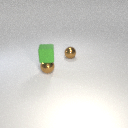
small brown metal sphere in front of small brown metal sphere